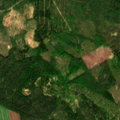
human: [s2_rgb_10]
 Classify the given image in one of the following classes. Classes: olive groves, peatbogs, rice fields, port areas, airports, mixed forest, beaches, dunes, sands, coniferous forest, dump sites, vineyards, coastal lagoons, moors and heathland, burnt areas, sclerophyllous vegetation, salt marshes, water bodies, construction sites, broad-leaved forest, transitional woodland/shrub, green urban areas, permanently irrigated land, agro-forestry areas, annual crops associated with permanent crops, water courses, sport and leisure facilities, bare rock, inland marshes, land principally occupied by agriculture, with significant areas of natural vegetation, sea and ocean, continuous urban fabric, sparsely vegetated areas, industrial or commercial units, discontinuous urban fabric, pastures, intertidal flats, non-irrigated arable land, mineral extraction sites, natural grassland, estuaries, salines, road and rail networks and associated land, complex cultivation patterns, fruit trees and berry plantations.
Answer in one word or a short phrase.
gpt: coniferous forest, mixed forest, transitional woodland/shrub